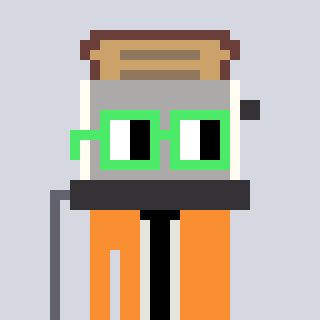
a pixel art character with square light green glasses, a toaster-shaped head and a orange-colored body on a cool background